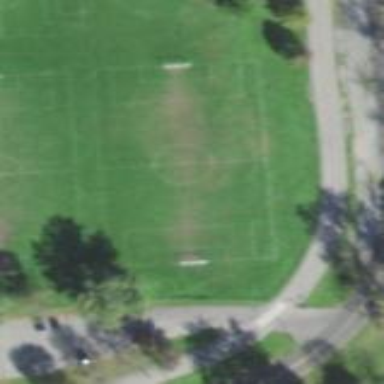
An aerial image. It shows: Soccer pitch for outdoor sports and leisure activities.